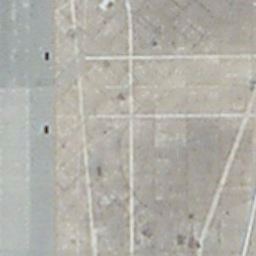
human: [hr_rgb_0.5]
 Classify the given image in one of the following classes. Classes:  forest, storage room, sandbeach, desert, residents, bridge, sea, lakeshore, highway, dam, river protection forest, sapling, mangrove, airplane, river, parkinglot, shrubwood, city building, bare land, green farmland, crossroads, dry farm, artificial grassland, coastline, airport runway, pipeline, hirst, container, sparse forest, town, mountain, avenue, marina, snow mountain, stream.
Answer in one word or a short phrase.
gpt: airport runway